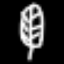
Label: leaf